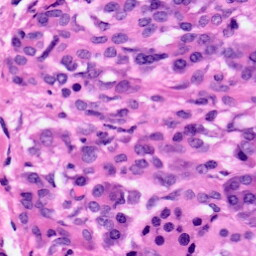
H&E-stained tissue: Pancreatic